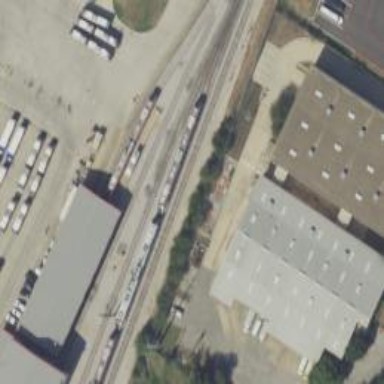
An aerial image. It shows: Railway yard used for servicing trains.